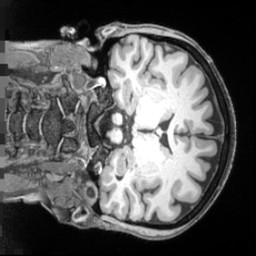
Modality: T1w
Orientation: coronal
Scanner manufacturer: siemens
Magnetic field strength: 3 T
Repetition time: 2.55 s